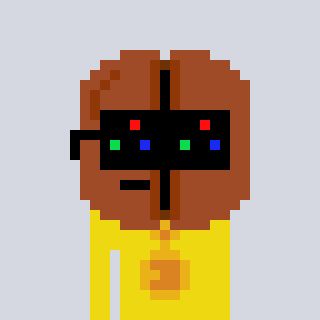
a pixel art character with square black sunglasses, a coffeebean-shaped head and a yellow-colored body on a cool background